Aerial crown-view tile of a tropical tree (Barro Colorado Island, Panama), acquired 20240611:
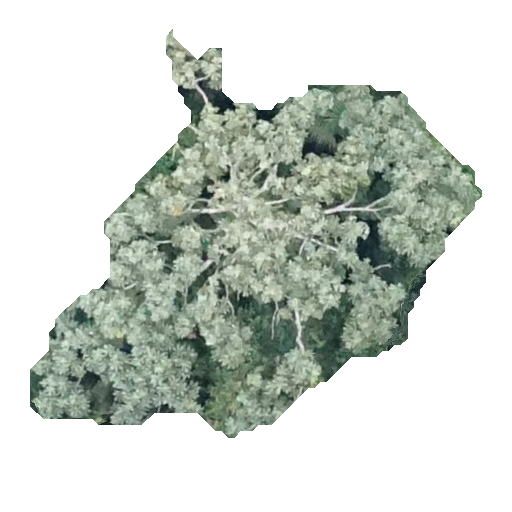
Species: Cecropia insignis
GBIF accepted scientific name: Cecropia insignis
Crown area: 159.985 m²